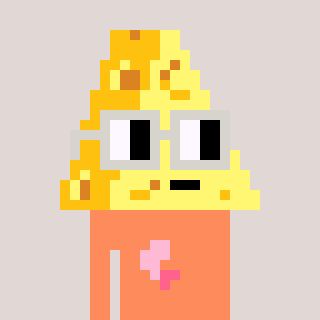
a pixel art character with square light gray glasses, a cheese-shaped head and a peachy-colored body on a warm background